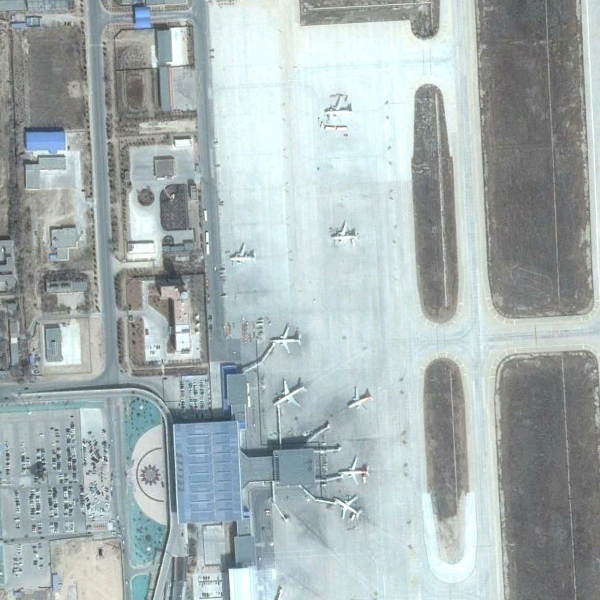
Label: Airport